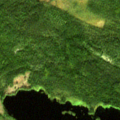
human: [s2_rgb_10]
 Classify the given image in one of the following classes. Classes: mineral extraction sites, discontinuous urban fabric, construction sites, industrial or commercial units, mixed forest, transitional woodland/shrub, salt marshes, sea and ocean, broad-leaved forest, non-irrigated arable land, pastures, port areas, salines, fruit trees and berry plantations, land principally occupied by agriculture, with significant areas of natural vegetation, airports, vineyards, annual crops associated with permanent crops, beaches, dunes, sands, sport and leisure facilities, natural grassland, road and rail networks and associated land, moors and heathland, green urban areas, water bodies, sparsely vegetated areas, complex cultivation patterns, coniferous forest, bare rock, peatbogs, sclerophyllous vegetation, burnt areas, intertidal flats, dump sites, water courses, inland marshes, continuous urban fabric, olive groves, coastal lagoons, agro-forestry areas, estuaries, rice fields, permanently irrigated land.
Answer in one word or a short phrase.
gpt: coniferous forest, mixed forest, transitional woodland/shrub, water bodies